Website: macys
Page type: cross-sells
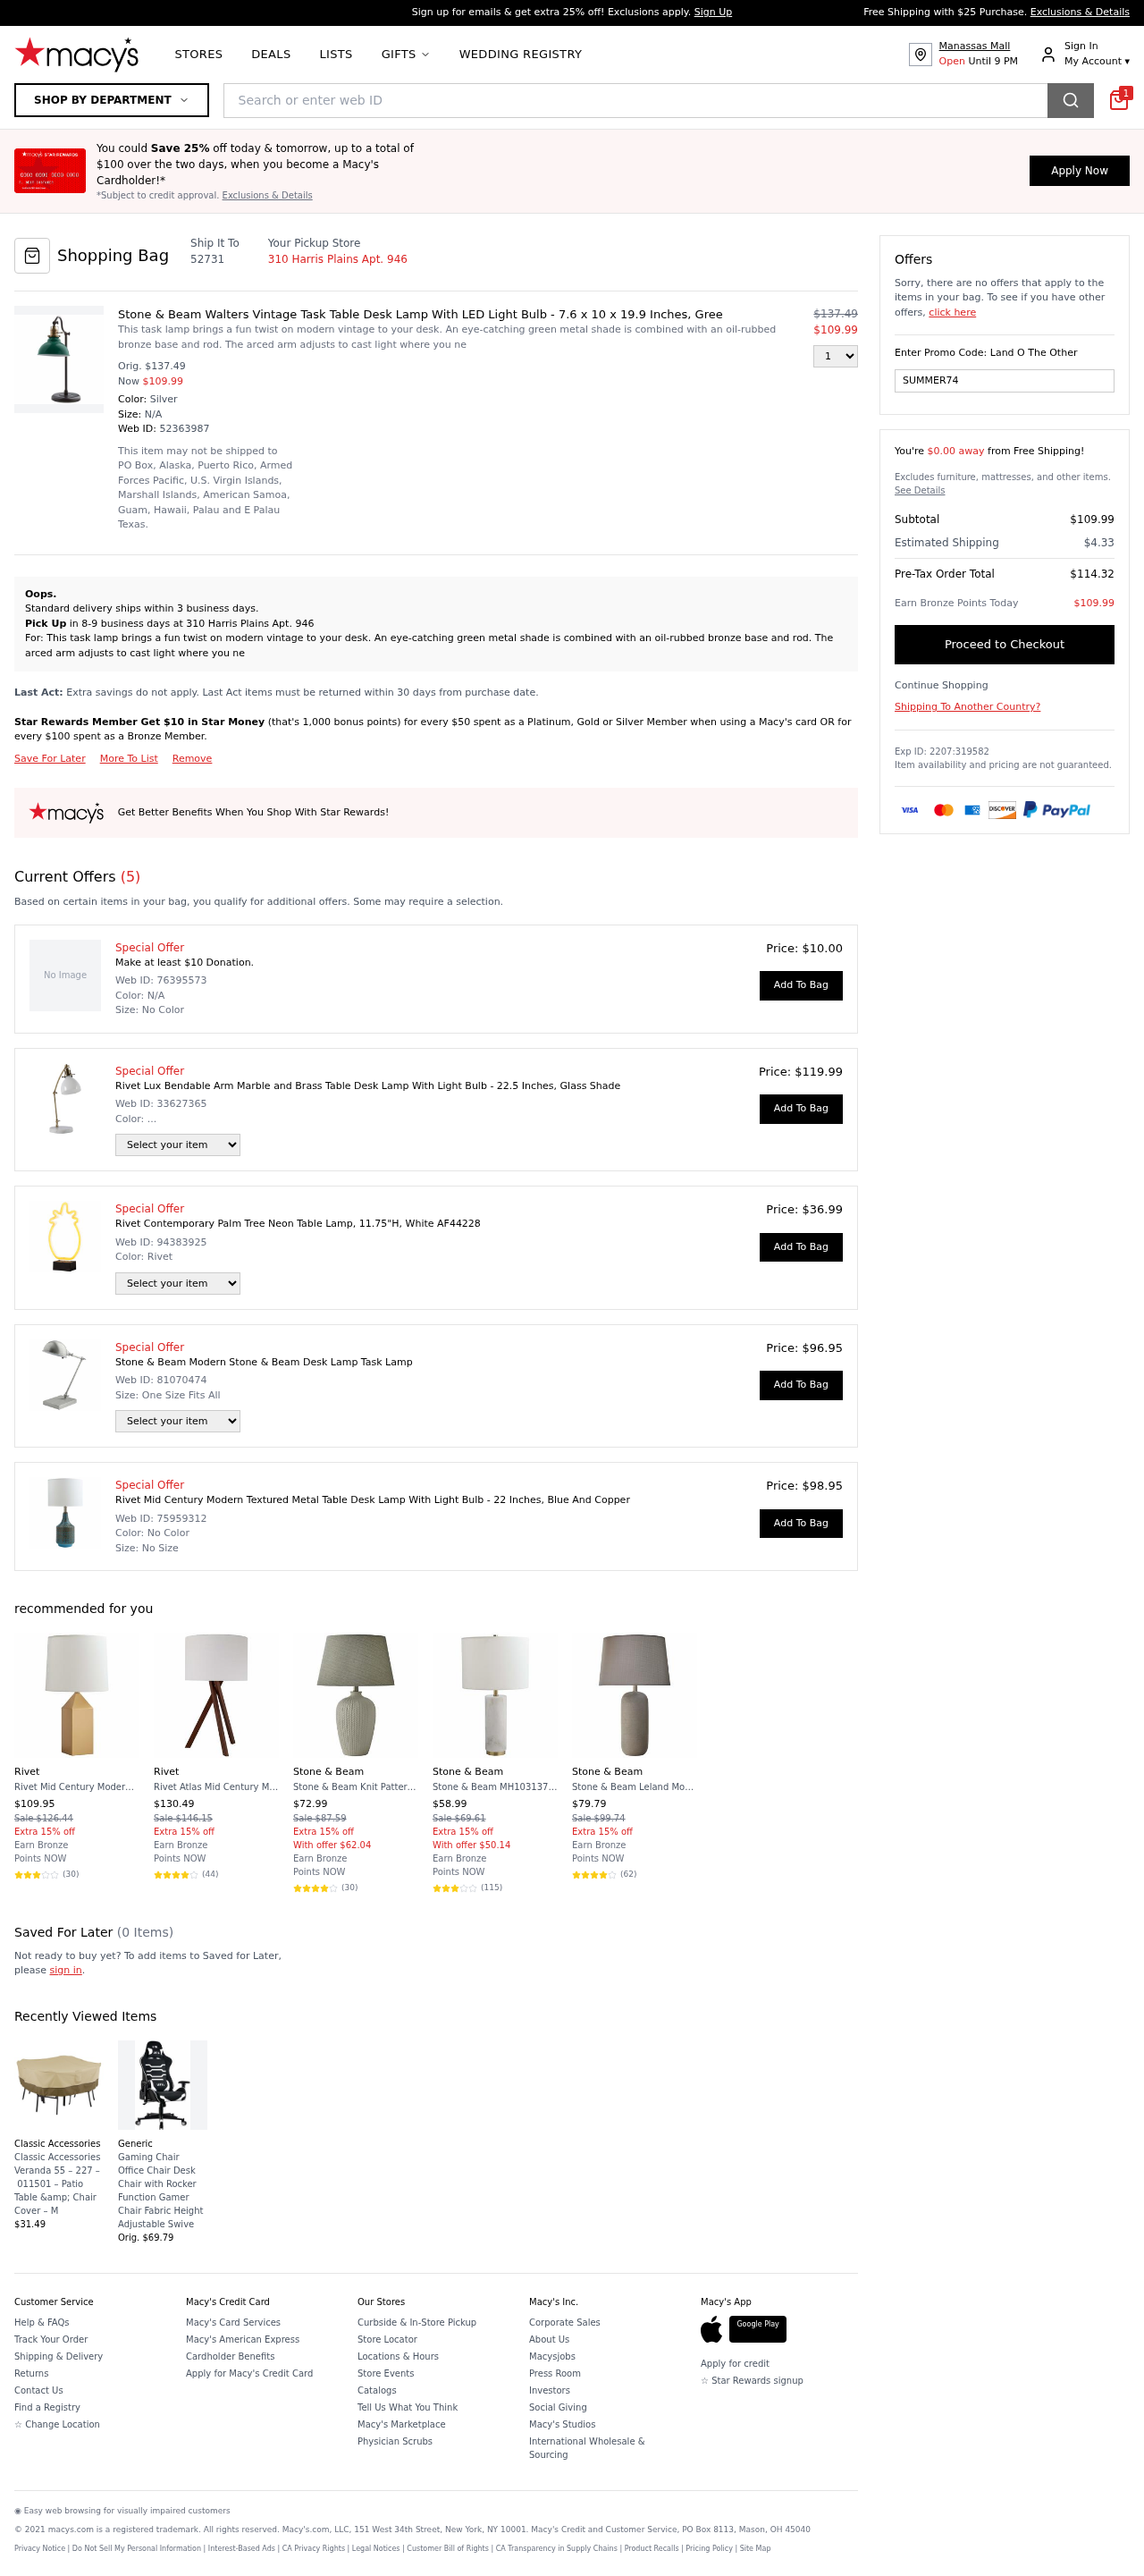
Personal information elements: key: PII_LOCATION1_STREET
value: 310 Harris Plains Apt. 946
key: PII_POSTCODE
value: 52731
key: PII_PROMO_CODE
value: SUMMER74
Product elements: key: PRODUCT10_BRAND
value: Stone & Beam
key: PRODUCT10_NAME
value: Stone & Beam Leland Modern Textured Table Lamp With Bulb, 24.5"H, Grey
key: PRODUCT10_NUM_RATINGS
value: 62
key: PRODUCT10_PRICE
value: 79.79
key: PRODUCT10_RATING
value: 4.1
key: PRODUCT11_BRAND
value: Classic Accessories
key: PRODUCT11_NAME
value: Classic Accessories Veranda 55 – 227 – 011501 – Patio Table &amp; Chair Cover – M
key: PRODUCT11_PRICE
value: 31.49
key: PRODUCT12_BRAND
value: Generic
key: PRODUCT12_NAME
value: Gaming Chair Office Chair Desk Chair with Rocker Function Gamer Chair Fabric Height Adjustable Swive
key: PRODUCT12_PRICE
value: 69.79
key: PRODUCT1_DESC
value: This task lamp brings a fun twist on modern vintage to your desk. An eye-catching green metal shade is combined with an oil-rubbed bronze base and rod. The arced arm adjusts to cast light where you ne
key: PRODUCT1_NAME
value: Stone & Beam Walters Vintage Task Table Desk Lamp With LED Light Bulb - 7.6 x 10 x 19.9 Inches, Gree
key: PRODUCT1_PRICE
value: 109.99
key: PRODUCT1_QUANTITY
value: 1
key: PRODUCT2_NAME
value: Rivet Lux Bendable Arm Marble and Brass Table Desk Lamp With Light Bulb - 22.5 Inches, Glass Shade
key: PRODUCT2_PRICE
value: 119.99
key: PRODUCT3_NAME
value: Rivet Contemporary Palm Tree Neon Table Lamp, 11.75"H, White AF44228
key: PRODUCT3_PRICE
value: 36.99
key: PRODUCT4_NAME
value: Stone & Beam Modern Stone & Beam Desk Lamp Task Lamp
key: PRODUCT4_PRICE
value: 96.95
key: PRODUCT5_NAME
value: Rivet Mid Century Modern Textured Metal Table Desk Lamp With Light Bulb - 22 Inches, Blue And Copper
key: PRODUCT5_PRICE
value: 98.95
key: PRODUCT6_BRAND
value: Rivet
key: PRODUCT6_NAME
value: Rivet Mid Century Modern Pyramid Pillar Table Desk Lamp With Light Bulb - 22 Inches, Brass with Line
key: PRODUCT6_NUM_RATINGS
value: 30
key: PRODUCT6_PRICE
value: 109.95
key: PRODUCT6_RATING
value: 3.9
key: PRODUCT7_BRAND
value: Rivet
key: PRODUCT7_NAME
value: Rivet Atlas Mid Century Modern Wood Tripod Table Desk Lamp With Light Bulb - 27 Inches, White Shade
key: PRODUCT7_NUM_RATINGS
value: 44
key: PRODUCT7_PRICE
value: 130.49
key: PRODUCT7_RATING
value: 4
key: PRODUCT8_BRAND
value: Stone & Beam
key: PRODUCT8_NAME
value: Stone & Beam Knit Pattern Ceramic Living Room Table Desk Lamp With LED Light Bulb - 18 x 24 Inches,
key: PRODUCT8_NUM_RATINGS
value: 30
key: PRODUCT8_PRICE
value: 72.99
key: PRODUCT8_RATING
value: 4.2
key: PRODUCT9_BRAND
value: Stone & Beam
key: PRODUCT9_NAME
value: Stone & Beam MH103137 - Rivet Cylinder Lamp - Table, 14" x 14" x 22", Paint+Plating
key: PRODUCT9_NUM_RATINGS
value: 115
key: PRODUCT9_PRICE
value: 58.99
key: PRODUCT9_RATING
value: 3.7
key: PRODUCT1_ORIGINAL_PRICE
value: $137.49
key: PRODUCT6_ORIGINAL_PRICE
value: Sale $126.44
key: PRODUCT7_ORIGINAL_PRICE
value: Sale $146.15
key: PRODUCT8_ORIGINAL_PRICE
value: Sale $87.59
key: PRODUCT9_ORIGINAL_PRICE
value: Sale $69.61
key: PRODUCT10_ORIGINAL_PRICE
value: Sale $99.74
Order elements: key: ORDER_ID
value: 52363987
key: ORDER_NUM_OFFERS
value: (5)
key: ORDER_FREE_SHIPPING_THRESHOLD
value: $0.00 away
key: ORDER_SUBTOTAL
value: $109.99
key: ORDER_SHIPPING_COST
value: $4.33
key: ORDER_TOTAL
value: $114.32
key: ORDER_POINTS_EARNED
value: $109.99
Search elements: key: HEADER_SEARCH
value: Search or enter web ID
Other elements: key: SAVED_NUM_ITEMS
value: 0